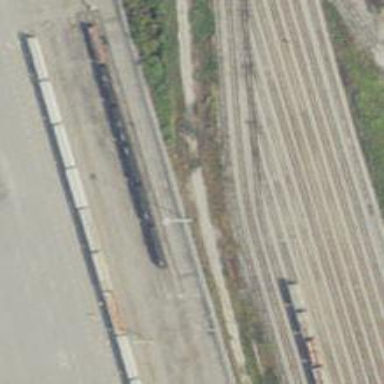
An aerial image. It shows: Railway siding for service.